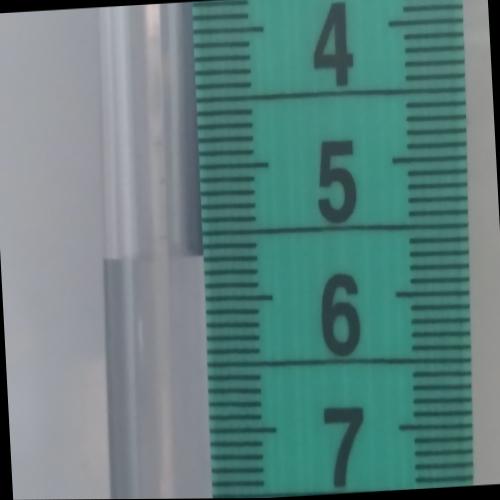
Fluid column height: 5.7 cm